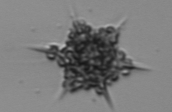
Label: Dictyocha